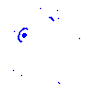
Particle: kaon